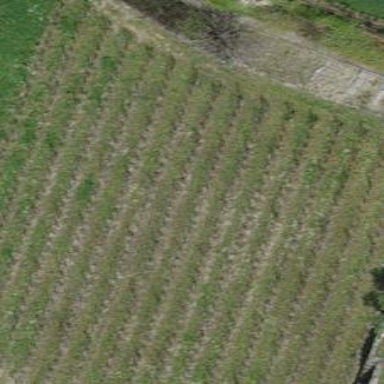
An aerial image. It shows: Vineyard where grapes are grown.